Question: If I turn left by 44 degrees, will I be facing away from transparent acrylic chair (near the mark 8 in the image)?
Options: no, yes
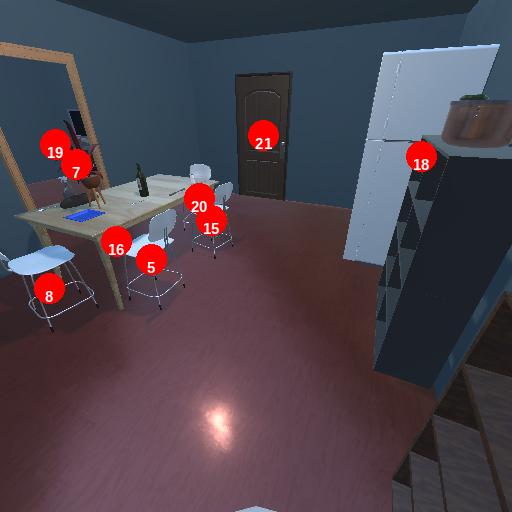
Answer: no